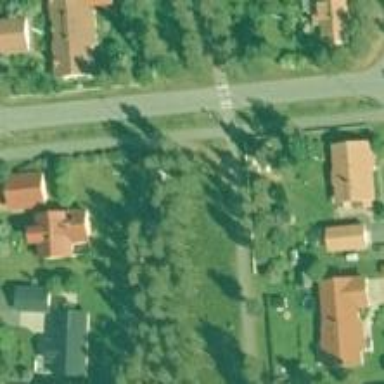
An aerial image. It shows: Cycleway.